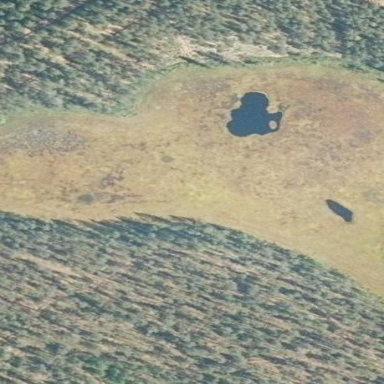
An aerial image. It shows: Bog wetland.